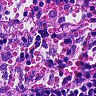
Metastatic tissue present: no